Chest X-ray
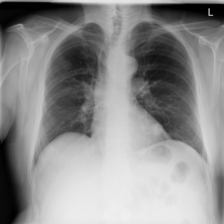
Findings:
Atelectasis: negative
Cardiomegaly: negative
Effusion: negative
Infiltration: positive
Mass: negative
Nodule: positive
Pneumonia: negative
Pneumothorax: negative
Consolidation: negative
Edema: negative
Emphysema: negative
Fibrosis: negative
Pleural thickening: negative
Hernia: negative